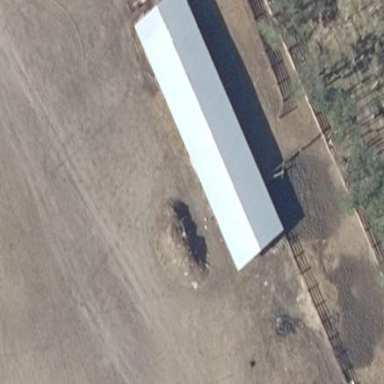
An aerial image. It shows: Outbuilding.